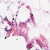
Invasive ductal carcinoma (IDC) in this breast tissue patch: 0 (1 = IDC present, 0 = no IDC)